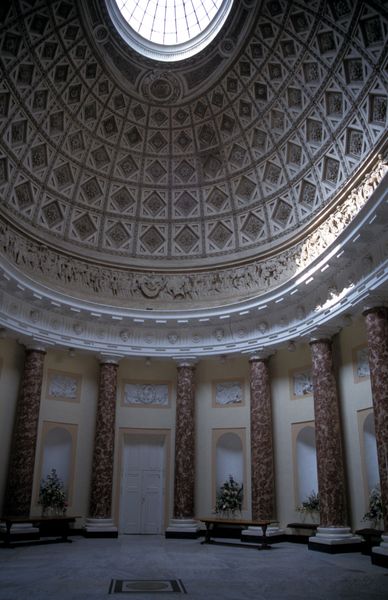
Titel: Marble Saloon, Gesamtansicht
Künstler: Vincenzo Valdre
Standort: Stowe, Buckinghamshire
Institution: Stowe House
Schlagwörter: blau, dunkel, schatten, weiß, gelb, grün, ocker, blumen, braun, fenster, frankreich, glas, grau, hell, laterne, licht, marmor, paris, raum, schmuck, säule, säulen, tisch, tür, dach, gebäude, rot, schloss, beige, karo, muster, ornament, alt, architektur, historie, sockel, stein, bild, kirche, sonne, boden, auge, interieur, decke, klassizismus, pflanzen, renaissance, kreis, rund, relief, farbig, schrift, bogen, italien, venedig, fußboden, sonnenlicht, mauer, hof, pilaster, saal, kuppel, dekoration, detail, ornamente, verzierung, stuck, innenansicht, lichteinfall, bronze, marmoriert, hoch, tor, halle, foto, fotografie, photographie, bögen, eingang, nische, berlin, gewölbe, antike, palast, dom, tageslicht, dachfenster, denkmal, loch, fliesen, herrscher, kachel, mosaik, bänke, kapitelle, pantheon, rom, photo, fries, portal, raute, rauten, sims, öffnung, kalotte, gesims, skulpturen, statuen, glasfenster, ionisch, antik, zentral, fresken, antikisierend, lichtquelle, tempel, kassetten, kassettendecke, fresko, dorisch, korinthisch, reliefs, helden, quadrat, viereck, bau, fptp, gebälk, säulenhalle, bronzestatue, klassizistisch, sonneneinfall, bauwerk, nischen, kasettendecke, zentralbau, stuckmarmor, triglyphen, oculus, okulus, opaion, rotunde, basen, metopen, rundbau, dorische ordnung, oberlicht, kuppelbau, konchen, panteon, kuppelhalle, kuppeldach, klassizimus, prunkvoll, relieffs, marmot, gestecke, rautenmuster, blumensträuße, kapitele, verkröpft, kuppelsaal, deckenansicht, geilb, reiterstandbilder, gefache, zentralbeu, reot, rhomben, bronzestatuen, kalottten, pantheonartige halle, ptür, routunde, kassettedecke, rutunde, npantheon, farbige säulen, sechs säulen, stukk, bänke#, kuppelsal